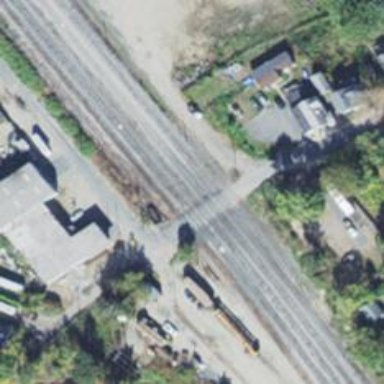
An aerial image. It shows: Level crossing along the railway.